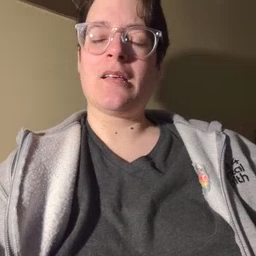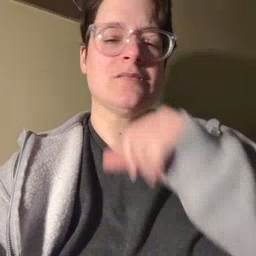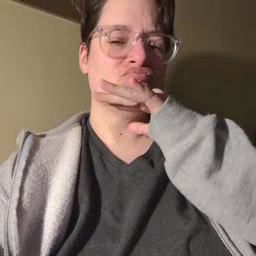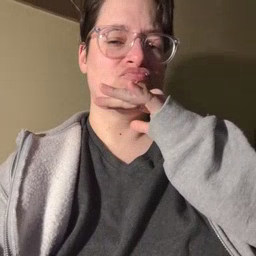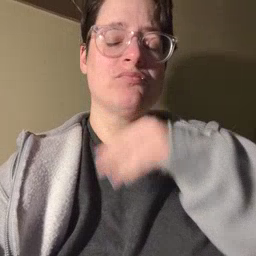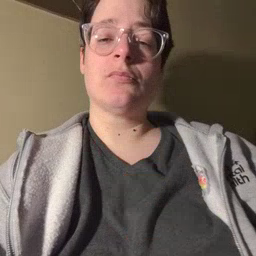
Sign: dirty